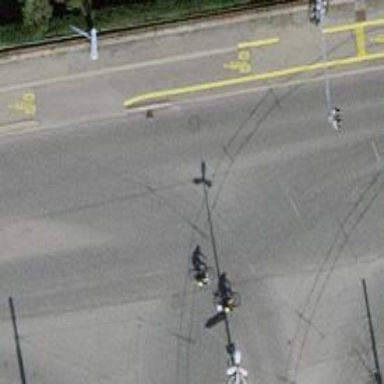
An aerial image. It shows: Road with traffic signals.